Interaction volume radius: 5 \u00c5
Interaction volume height: 30 \u00c5
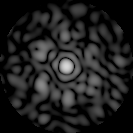
Disorder parameter: 0.7537